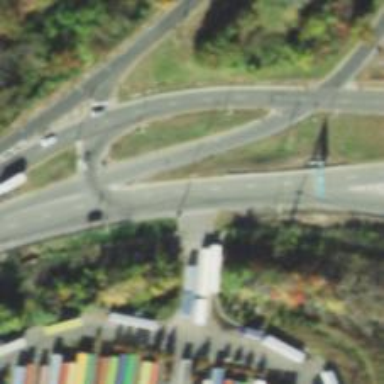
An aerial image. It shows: Junction.